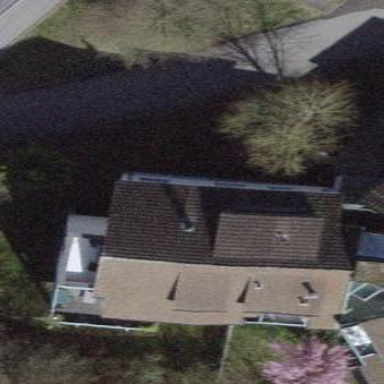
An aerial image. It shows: Building with gabled roof.